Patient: sex M, age 57
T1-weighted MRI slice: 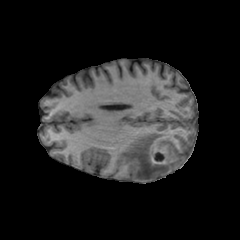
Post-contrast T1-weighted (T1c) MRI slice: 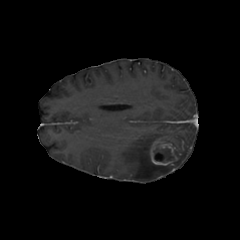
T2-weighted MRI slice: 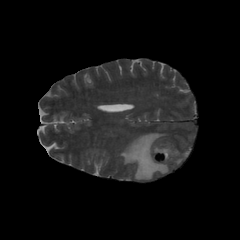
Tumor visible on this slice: yes
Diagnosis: Glioblastoma, IDH-wildtype
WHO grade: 4